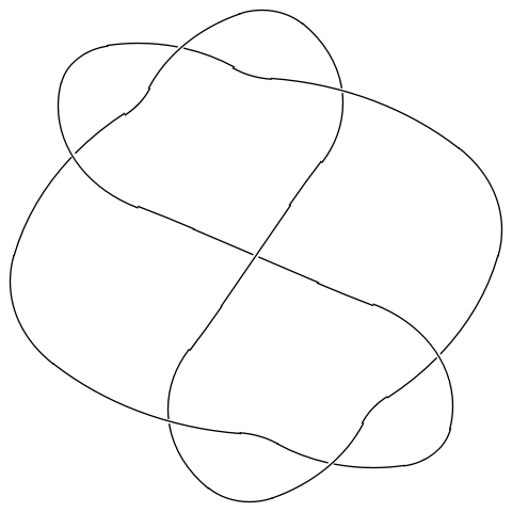
Crossing number: 7